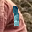
Label: 1